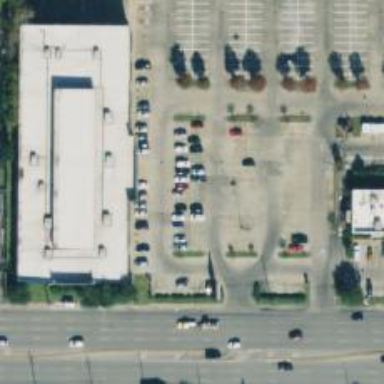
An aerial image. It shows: Parking space.